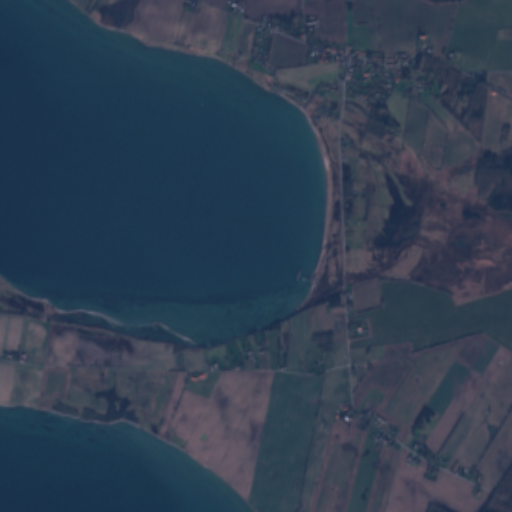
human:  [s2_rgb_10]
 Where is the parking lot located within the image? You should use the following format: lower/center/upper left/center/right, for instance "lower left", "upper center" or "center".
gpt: The parking lot is located in the upper right of the image.
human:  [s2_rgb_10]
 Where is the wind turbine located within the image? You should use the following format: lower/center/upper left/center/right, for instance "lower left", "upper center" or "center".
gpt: The wind turbine is located in the lower center of the image.
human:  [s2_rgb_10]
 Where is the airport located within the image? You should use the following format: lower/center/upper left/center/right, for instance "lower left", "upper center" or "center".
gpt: There is no airport in the image.